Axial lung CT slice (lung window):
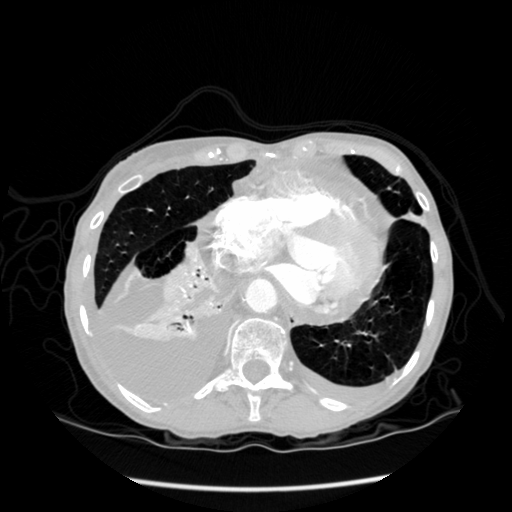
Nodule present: no